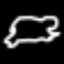
Label: frog